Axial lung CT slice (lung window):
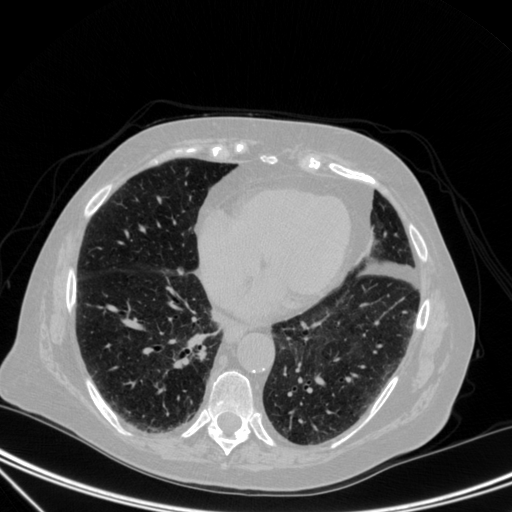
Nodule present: yes
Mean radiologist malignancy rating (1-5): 4